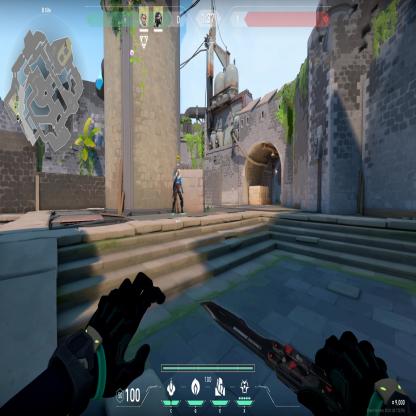
Label: teammate